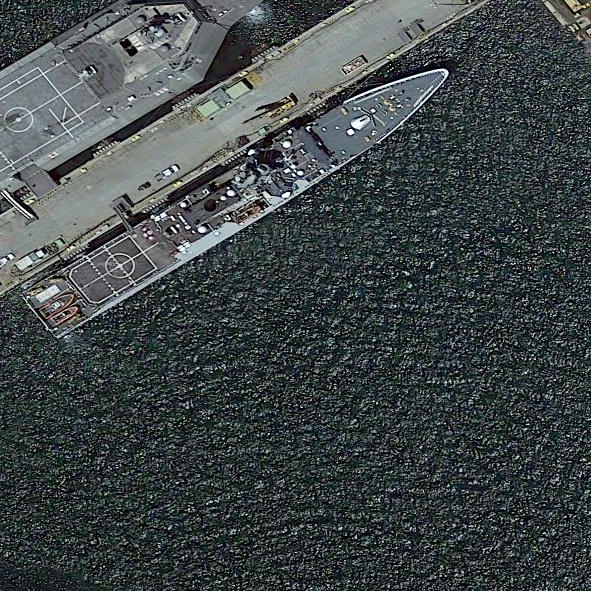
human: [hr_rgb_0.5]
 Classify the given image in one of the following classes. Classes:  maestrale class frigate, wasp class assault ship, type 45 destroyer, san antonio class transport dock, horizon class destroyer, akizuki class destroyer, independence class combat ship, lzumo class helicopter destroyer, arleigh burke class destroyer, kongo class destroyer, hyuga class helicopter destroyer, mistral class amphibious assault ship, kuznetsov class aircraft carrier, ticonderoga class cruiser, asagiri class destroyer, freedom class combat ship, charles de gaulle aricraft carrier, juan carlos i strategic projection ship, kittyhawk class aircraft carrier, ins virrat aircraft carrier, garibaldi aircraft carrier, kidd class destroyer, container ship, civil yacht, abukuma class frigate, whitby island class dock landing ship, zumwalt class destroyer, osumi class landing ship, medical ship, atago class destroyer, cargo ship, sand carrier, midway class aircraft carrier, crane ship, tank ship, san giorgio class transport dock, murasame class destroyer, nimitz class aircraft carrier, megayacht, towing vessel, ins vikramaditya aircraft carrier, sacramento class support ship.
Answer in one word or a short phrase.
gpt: Independence class combat ship